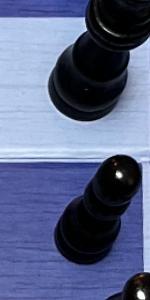
Label: Pawn_Black